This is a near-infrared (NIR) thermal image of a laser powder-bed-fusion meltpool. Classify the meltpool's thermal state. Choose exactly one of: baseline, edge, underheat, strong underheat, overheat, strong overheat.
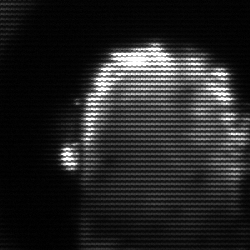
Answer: baseline